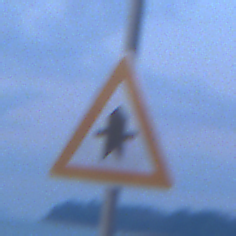
Verkehrszeichen: Vorfahrt
Umgebung: Outdoor, Urban
Tageszeit: Dawn
Wetter: PartlyCloudy
Licht: Natural
Jahreszeit: NotSpecified
Kontrast: LowContrast